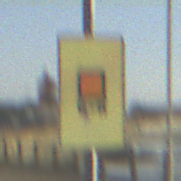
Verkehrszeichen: KennzeichnungspflichtigeFahrzeugeGefaehrlicheGueterOhnePfeilsymbol
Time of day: MorningAfternoon
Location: Outdoor (Suburban)
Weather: PartlyCloudy
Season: NotSpecified
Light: Natural